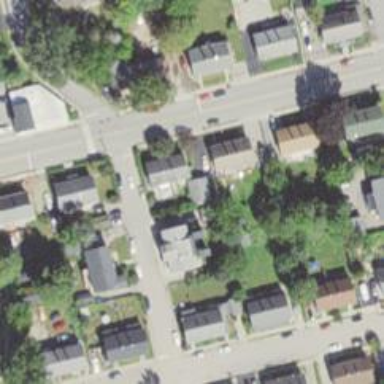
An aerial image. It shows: Residential driveway serving as service road.